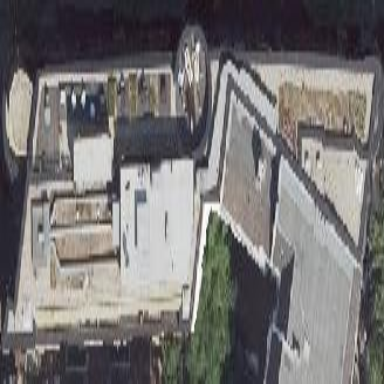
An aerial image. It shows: Hotel with flat roof.